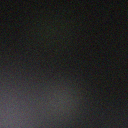
Screen state: off